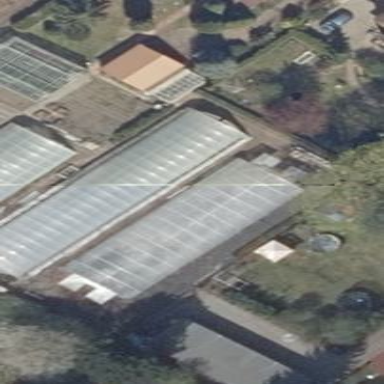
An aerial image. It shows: Greenhouse with round-shaped roof.